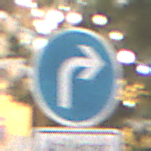
Verkehrszeichen: VorgeschriebeneFahrtrichtungRechts
Zusatzzeichen unten: PersonengruppenFrei1
Umgebung: Outdoor, Urban
Tageszeit: Night
Wetter: Overcast
Licht: Artificial
Jahreszeit: Winter
Kontrast: MediumContrast